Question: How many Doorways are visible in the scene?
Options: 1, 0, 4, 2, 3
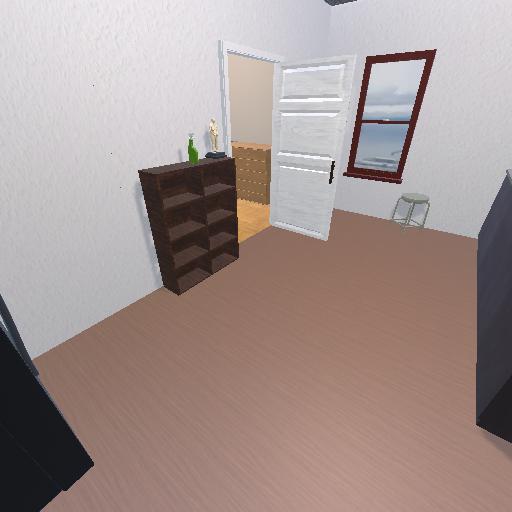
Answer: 1